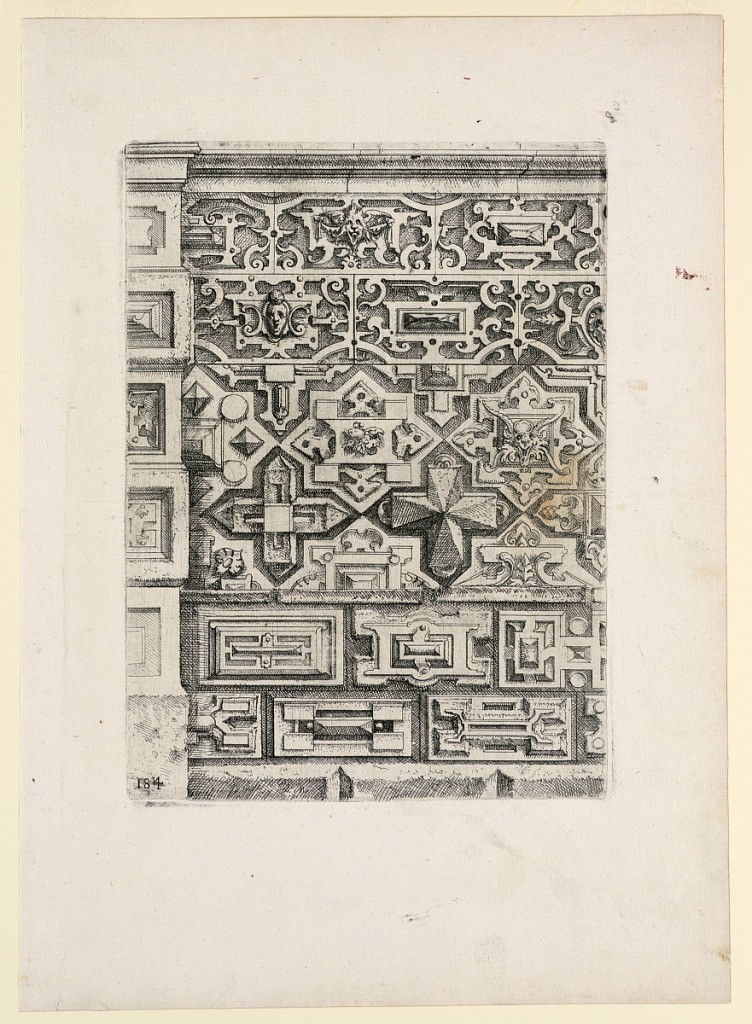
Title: Illustration of Architectural Ornament
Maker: Wendel Dietterlinn the Elder, 1551 – 1599
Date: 16th century
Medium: Engraving on paper
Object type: Print
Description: Design for a brick/tiled wall with various ornamental motifs.